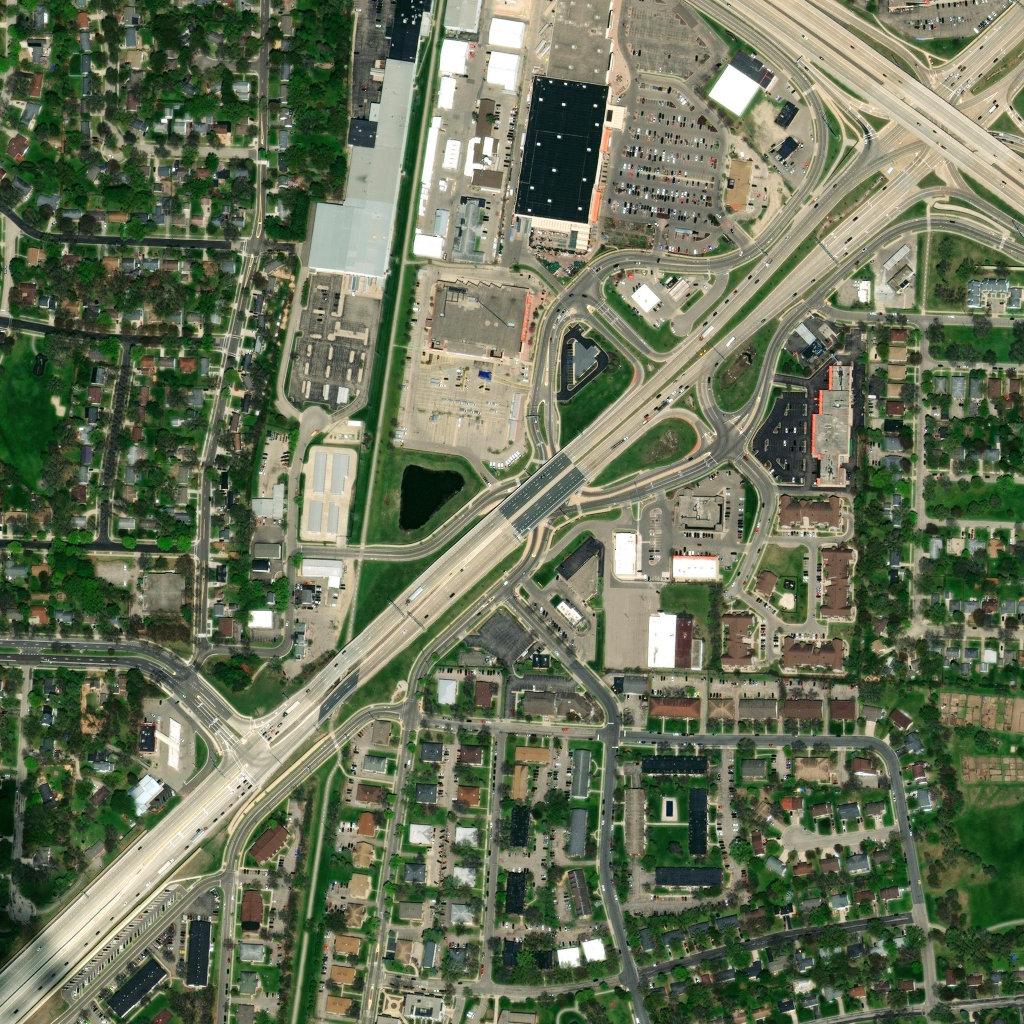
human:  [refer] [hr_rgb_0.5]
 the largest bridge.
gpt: <box>[[48, 43, 57, 52, 0]]</box>